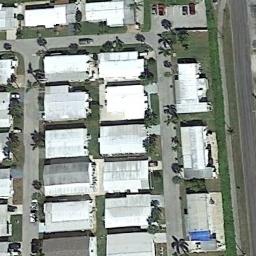
Label: residential